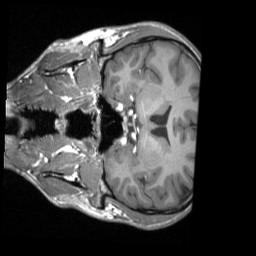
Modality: T1w
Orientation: coronal
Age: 26
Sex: male